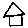
Label: house